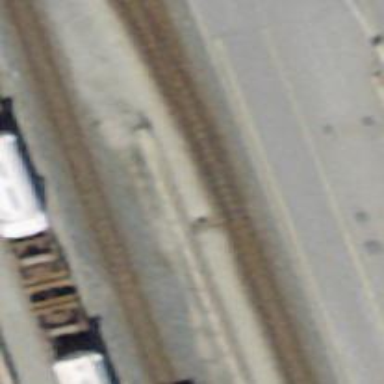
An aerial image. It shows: Railway switch.